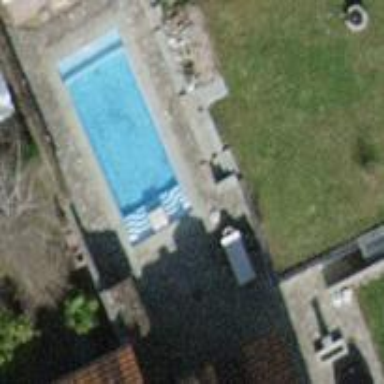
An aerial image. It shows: Swimming pool located in leisure land.